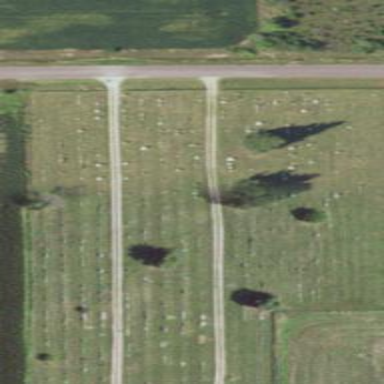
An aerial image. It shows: Cemetery.